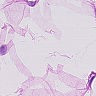
Metastatic tissue present: no